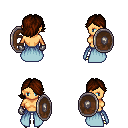
a pixel art fantasy rpg character, female body template, human, tanned skin, overskirt, white pants, brown swoop hairstyle, metal gloves, gold boots, shield, four views (front, back, left, right), 2x2 character sprite sheet, small pixel art, hard edges, no anti-aliasing